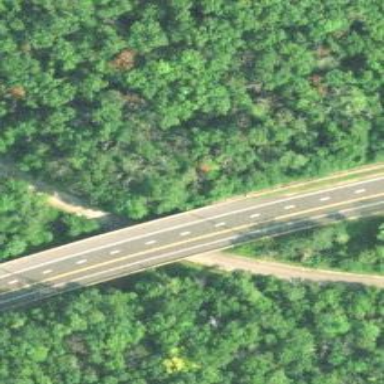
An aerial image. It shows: Asphalt road on bridge. The road is secondary road and also considered as expressway.